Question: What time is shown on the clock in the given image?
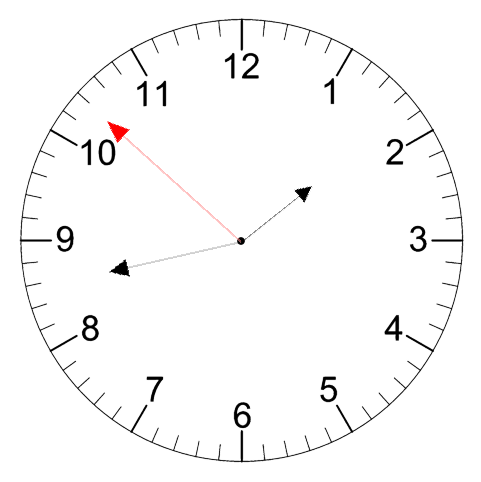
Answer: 01:42:52